Question: NOTE: Exact description of question follows CSS below. Sample code can be seen in <URL> fiddle.
I have a parent div with a of child divs within it, that looks like the following:

for said container and children is:
'''
<div class="categories_container">
<div class="category one">One</div>
<div class="category two">Two</div>
<div class="category three">Three</div>
<div class="category four">Four</div>
<div class="category five">Five</div>
<div class="category six">Six</div>
</div>
'''
Where the classes '.one', '.two', '.three', etc... are their relative position in the list.
The children elements are positioned with absolute positioning, within their parent.
as follows ():
'''
.categories_container {
height: 324px;
width: 100%;
position: relative;
}
.category {
height: 50px;
width: 98%;
position: absolute;
left: 0px;
z-index: 0;
}
.one {
top: 0px;
}
.two {
top: 54px;
}
.three {
top: 108px;
}
.four {
top: 162px;
}
.five {
top: 216px;
}
.six {
top: 270px;
}
'''
As can be seen in <URL> on any one of the child elements and move it up and down within the parent div. When you release the mouse, the selected child snaps back to its original position.
How can I detect if the selected element has been dragged overtop of another? I don't only want to know if they are overlapping, but would like to put a range on it. Something like...
'''
if(center of current child is overtop a set range within another child){
do stuff...
}
'''
What I'd like to do for now (as a proof of concept) is to have the underneath child's background color change the vertical center of the selected child is within the range 0.4-0.6 of the bottom child's height. If the selected child is dragged out of said region, the background should change back.
I've tried something like:
'''
$('.category').mouseover(function(){
if(dragging){
... execute code...
}
});
'''
But it seems that if I am dragging one element over the other, the bottom element cannot see the mouse, and so the function is never executed.
I've tried a few different methods to keep the cursor as a 'pointer' while dragging, but no matter what it switches to the text cursor whilst dragging. So any help with that would also be appreciated.
For the pointer thing I've tried putting '$(this).css('cursor', 'pointer');' in the 'mousedown' and 'mouse move' functions, but to no avail.
Thanks in advance! Sorry if any of this is confusing.
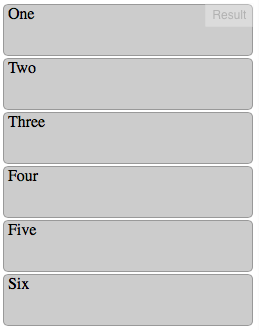
Answer: <URL> is the solution I came up with, purely with JS and JQuery, with no external libraries required and without using JQueryUI Sortables.
'''
<div class="list_container">
<div class="list_item">One</div>
<div class="list_item">Two</div>
<div class="list_item">Three</div>
<div class="list_item">Four</div>
<div class="list_item">Five</div>
<div class="list_item">Six</div>
</div>
'''
where 'list_container' holds the individual 'list_item' elements. Is it the latter of the two which can be moved around to create your sorted list. You can put just about anything you'd like within 'list_item' and it'll still work just fine.
'''
.list_container {
position: relative;
}
.list_item {
position: absolute;
z-index: 0;
left: 0px;
}
.list_item.selected {
z-index: 1000;
}
'''
Please visit <URL>.
I'll go through this bit-by-bit and then show the full code at the bottom.
First off, I defined an array that matches up index numbers with their written counterparts
'''
var classes = new Array("one", "two", "three", ...);
'''
This is used to create classes dynamically (upon page load). These classes are used to order the list. You are only required to populate this array with as many items as you will have in your list. This is the one downfall of the code I have written and am unsure of how to overcome this issue (would be VERY tedious to enter in the elements for a list of hundreds of items, or more!)
Next, a few other variables:
'''
var margin = 2; // Space desired between each list item
var $el; // Used to hold the ID of the element that has been selected
var oldPos = 0; // The position of the selected element BEFORE animation
var newPos = 0; // The position of the selected element AFTER animation (also current position)
var dragging = false; // Whether or not an item is being moved
var numElements = $('.list_container > div').length;
// selectionHeight is the height of each list element (assuming all the same height)
// It includes the div height, the height of top and bottom borders, and the desired margin
var selectionHeight = $('.list_container .list_item').height() + parseInt($('.list_container .list_item').css("border-bottom-width")) + parseInt($('.list_container .list_item').css("border-top-width")) + margin;
var classInfo = ''; // classInfo will be populated with the information that is used to dynamically create classes upon page load
'''
When page loads, go through each 'list_item' and assign it a class according to its initial position in the list. Also add to 'classInfo' the location of the TOP of the list item.
'''
$('.list_container .list_item').each(function (index) {
$(this).addClass(classes[index]);
classInfo += '.' + classes[index] + ' {top: ' + index * selectionHeight + 'px;}
';
});
'''
Now, using 'classInfo' that was created above, dynamically write the classes to the page.
'''
var style = document.createElement('style');
style.type = 'text/css';
style.innerHTML = classInfo;
document.getElementsByTagName('head')[0].appendChild(style);
'''
The above bit of code will write the required classes into the HTML of the page. If you view the source of the page, you can see the classes in the head of the page.
Now for the ordering part. First, 'mousedown'
'''
$('.list_item').mousedown(function (ev) {
$el = $(this);
oldPos = $el.index() + 1;
newPos = oldPos;
dragging = true;
startY = ev.clientY; // Gets the current mouse position
startT = parseInt($el.css('top')); // Gets the current position of the TOP of the item
$el.addClass('selected'); // Adding class brings it to top (z-index) and changes color of list item
});
'''
Next, the 'mousemove' and 'mouseup' functions are tied together
'''
$(window).mousemove(function (ev) { // Use $(window) so mouse can leave parent div and still work
if (dragging) {
$el.attr('class', 'list_item') // Remove the numbered class (.one, .two, etc)
$el.addClass('selected'); // Add this class back for aesthetics
// ----- calculate new top
var newTop = startT + (ev.clientY - startY);
$el.css('cursor', 'pointer');
// ------
//------ stay in parent
var maxTop = $el.parent().height() - $el.height();
newTop = newTop < 0 ? 0 : newTop > maxTop ? maxTop : newTop;
$el.css('top', newTop);
//------
newPos = getPos(newTop, selectionHeight); // Determine what the current position of the selected list item is
// If the position of the list item has changed, move the position's current element out of the way and reassign oldPos to newPos
if (oldPos != newPos) {
moveThings(oldPos, newPos, selectionHeight);
oldPos = newPos;
}
}
}).mouseup(function () {
dragging = false; // User is no longer dragging
$el.removeClass('selected'); // Element is no longer selected
setNewClass($el, newPos); // Set the new class of the moved list item
$el.css('top', (newPos - 1) * selectionHeight); // Position the moved element where it belongs. Otherwise it'll come to rest where you release it, not in its correct position.
});
'''
Finally, the three functions 'getPos', 'moveThings' and 'setNewClass' are as follows:
'''
function getPos(a, b) { // a == newTop, b == selectionHeight
return Math.round( (a/b) + 1 );
}
'''
'getPos' works by finding out which region the selected element is currently in. If newTop is less than .5b, then it is in region 1. If between .5b and 1.5b, then it is region 2. If between 1.5b and 2.5b, then in region 3. And so on. Write out a few cases on a piece of paper and it'll make sense what is happening.
'''
function moveThings(a, b, c) { // a == oldPos, b == newPos, c == selectedHeight
var first = classes[b - 1]; // What is the current class of the item that will be moved
var $newEl = $('.list_container .' + first); // ID of element that will be moved
if (a < b) { // oldPos less than newPos
var second = classes[b - 2]; // The new class of the moved element will be one less
var newTop = parseInt($newEl.css('top')) - c; // Top of element will move up
} else { // oldPos more than newPos
var second = classes[b]; // The new class of the moved element will be one more
var newTop = parseInt($newEl.css('top')) + c; // Top of element will move down
}
// The following line of code is required, otherwise the following animation
// will animate of from top=0px to the new position (opposed to from top=currentPosition)
// Try taking it out and seeing
$newEl.css('top', parseInt($newEl.css('top')));
$newEl.removeClass(first); // Remove the current numbered class of element to move
// Move element and remove the added style tags (or future animations will get buggy)
$newEl.animate({top: newTop}, 300, function () {
$newEl.removeAttr('style');
});
$newEl.addClass(second); // Add the new numbered class
return false; // Cleans up animations
}
'''
The function above is what does the actual animation part and moves the list items around to accommodate the selected list item.
'''
function setNewClass(e, a) { // e == selected element, a == newPos
// Remove 'selected' class, then add back the 'list_item' class and the new numbered class
e.attr('class', 'list_item').addClass(classes[a-1]);
}
'''
** All JavaScript together: **
'''
var classes = new Array("one", "two", "three", "four", "five", "six", "seven", "eight", "nine", "ten", "eleven", "twelve", "thirteen", "fourteen", "fifteen", "sixteen", "seventeem", "eighteen", "nineteen", "twenty", "twentyone", "twentytwo", "twentythree", "twentyfour");
$(document).ready(function () {
var margin = 2;
var $el;
var oldPos = 0;
var newPos = 0;
var dragging = false;
var selectionHeight = $('.list_container .list_item').height() + parseInt($('.list_container .list_item').css("border-bottom-width")) + parseInt($('.list_container .list_item').css("border-top-width")) + margin;
var classInfo = '';
$('.list_container .list_item').each(function (index) {
$(this).addClass(classes[index]);
classInfo += '.' + classes[index] + ' {top: ' + index * selectionHeight + 'px;}
';
});
var style = document.createElement('style');
style.type = 'text/css';
style.innerHTML = classInfo;
document.getElementsByTagName('head')[0].appendChild(style);
$('.list_item').mousedown(function (ev) {
$el = $(this);
oldPos = $el.index() + 1;
newPos = oldPos;
dragging = true;
startY = ev.clientY;
startT = parseInt($el.css('top'));
$el.addClass('selected');
});
$(window).mousemove(function (ev) {
if (dragging) {
$el.attr('class', 'list_item')
$el.addClass('selected');
// ----- calculate new top
var newTop = startT + (ev.clientY - startY);
$el.css('cursor', 'pointer');
// ------
//------ stay in parent
var maxTop = $el.parent().height() - $el.height();
newTop = newTop < 0 ? 0 : newTop > maxTop ? maxTop : newTop;
$el.css('top', newTop);
//------
newPos = getPos(newTop, selectionHeight);
if (oldPos != newPos) {
moveThings(oldPos, newPos, selectionHeight);
oldPos = newPos;
}
}
}).mouseup(function () {
dragging = false;
$el.removeClass('selected');
setNewClass($el, newPos);
$el.css('top', (newPos - 1) * selectionHeight);
});
});
function getPos(a, b) { // a == topPos, b == selectionHeight
return Math.round((a / b) + 1);
}
function moveThings(a, b, c) { // a == oldPos, b == newPos, c == selectedHeight
var first = classes[b - 1];
var $newEl = $('.list_container .' + first);
if (a < b) { // oldPos less than newPos
var second = classes[b - 2];
var newTop = parseInt($newEl.css('top')) - c;
} else { // oldPos more than newPos
var second = classes[b];
var newTop = parseInt($newEl.css('top')) + c;
}
$newEl.css('top', parseInt($newEl.css('top')));
$newEl.removeClass(first);
$newEl.animate({
top: newTop
}, 300, function () {
$newEl.removeAttr('style');
});
$newEl.addClass(second);
return false; // Cleans up animations
}
function setNewClass(e, a) { // e == selected element, a == newPos
e.attr('class', 'list_item').addClass(classes[a - 1]);
}
'''